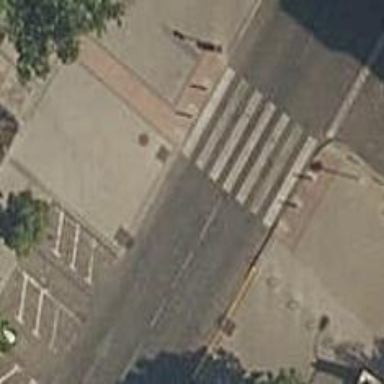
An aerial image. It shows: Marked road crossing.